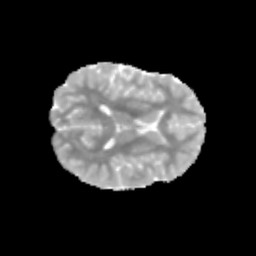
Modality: MD
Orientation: axial
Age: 11
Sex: female
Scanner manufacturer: siemens
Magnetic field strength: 3 T
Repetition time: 3.8 s
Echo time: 0.07 s